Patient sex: M
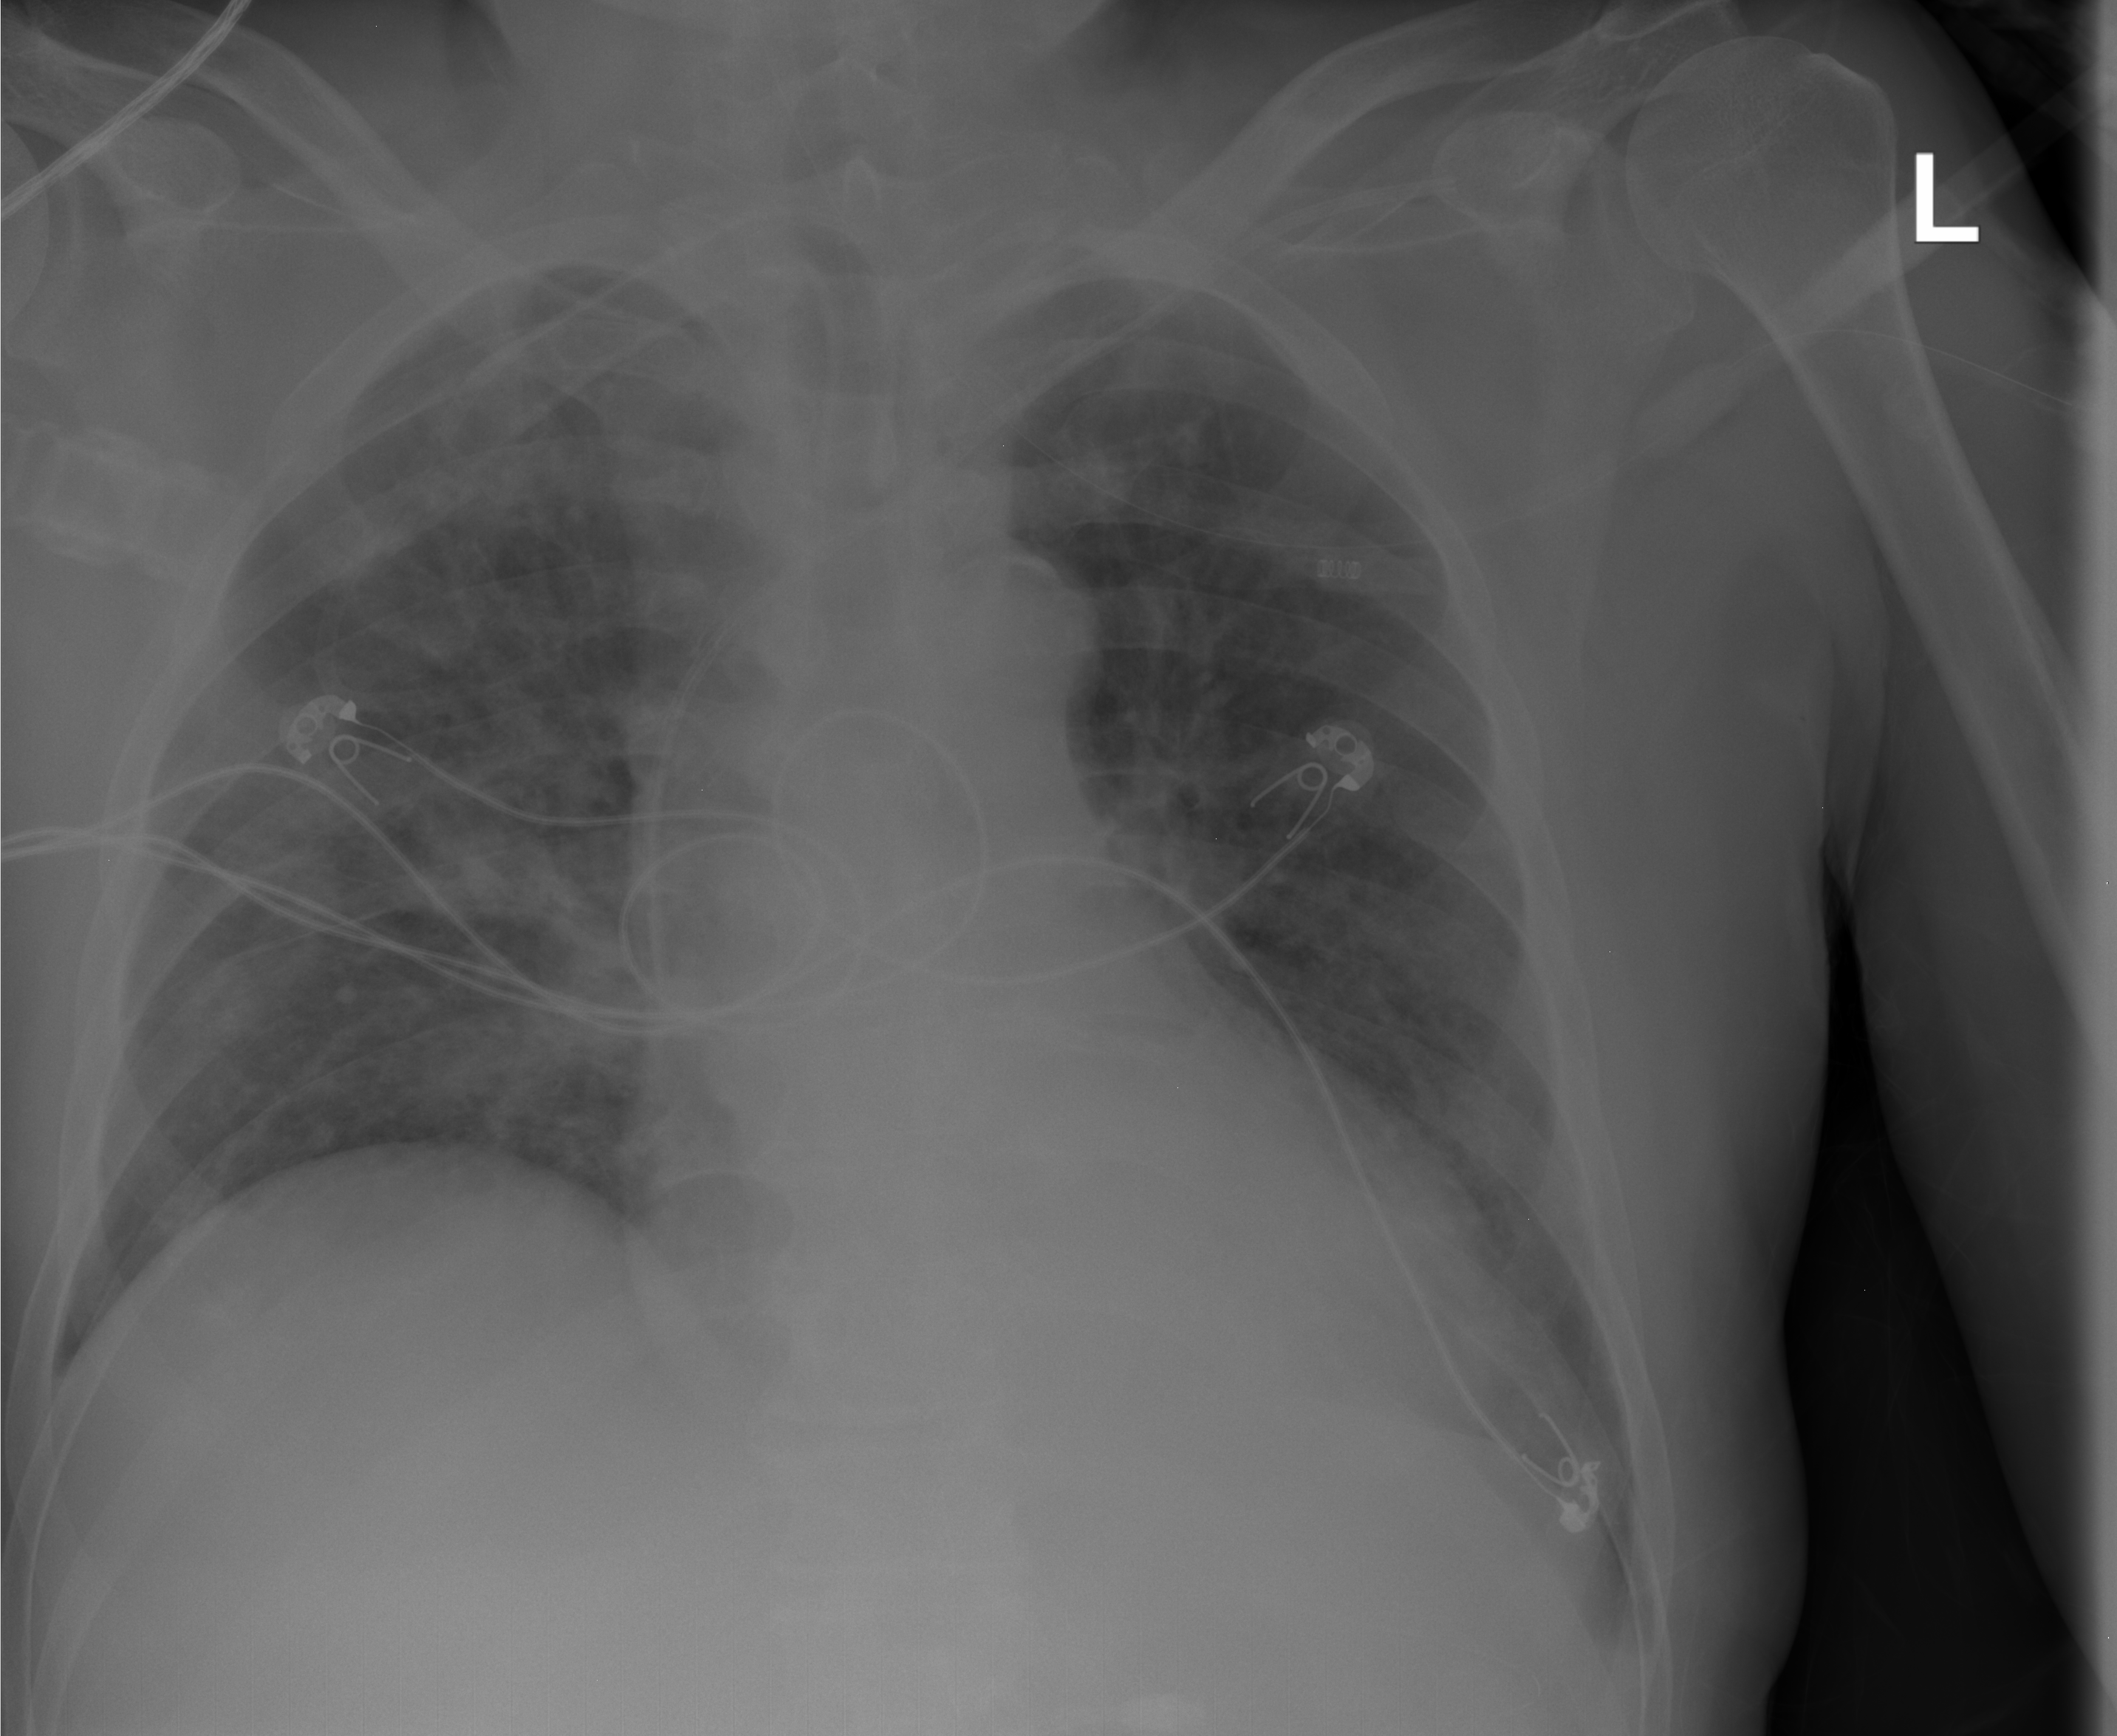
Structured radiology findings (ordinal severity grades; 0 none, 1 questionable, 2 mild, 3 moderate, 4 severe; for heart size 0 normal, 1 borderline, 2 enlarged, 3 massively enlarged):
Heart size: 2
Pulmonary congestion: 2
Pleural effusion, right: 0
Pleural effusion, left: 1
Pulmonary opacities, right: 2
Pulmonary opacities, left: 0
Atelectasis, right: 2
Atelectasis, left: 0